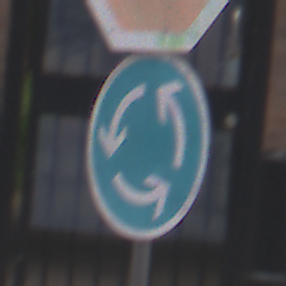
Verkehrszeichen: Kreisverkehr
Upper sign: Stop
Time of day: MorningAfternoon
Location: Outdoor (Urban)
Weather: Overcast
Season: NotSpecified
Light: Natural